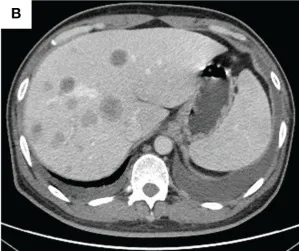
The tumor progression by thorax and abdomen CT imaging. Abdomen imaging on 16 March 2021 indicates multiple live metastases.
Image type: radiology (ct)